Chest X-ray. View position: PA
Patient age: 48
Patient sex: F
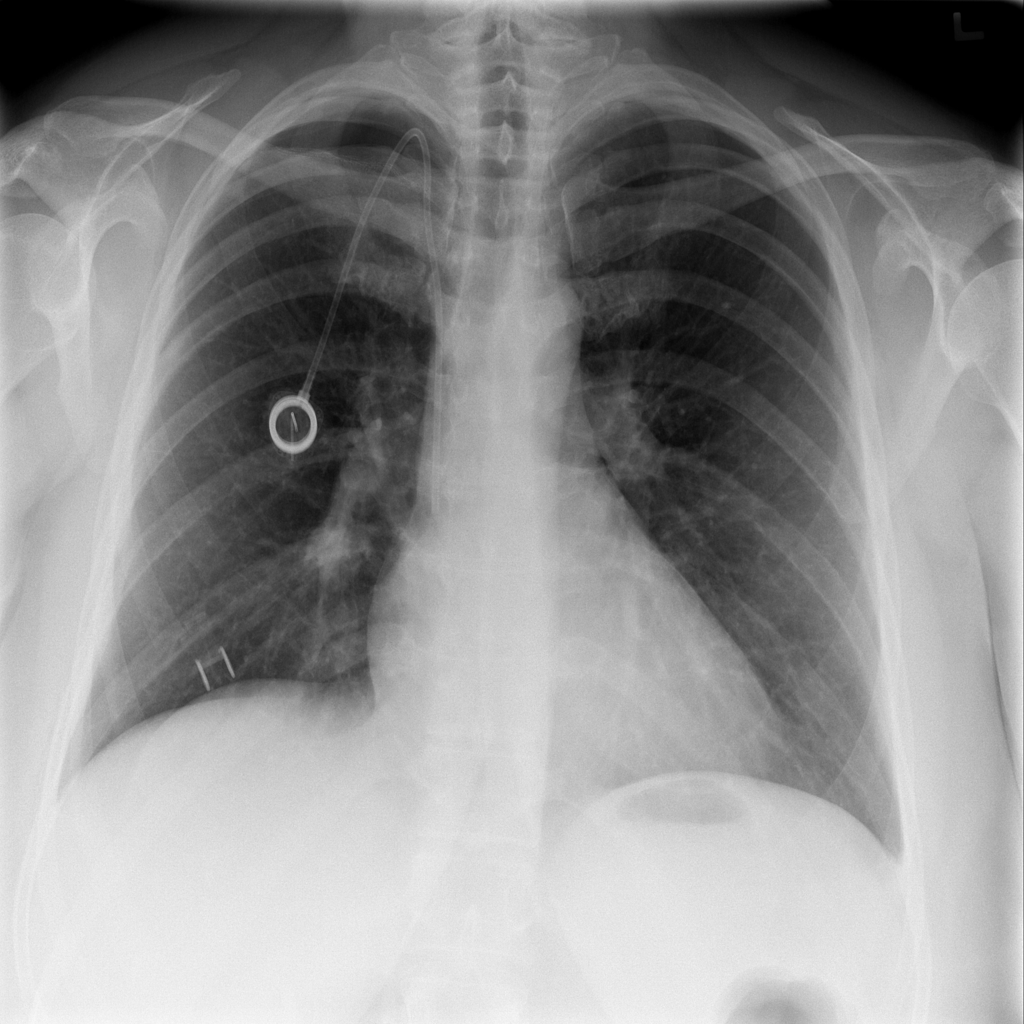
Finding: Pneumothorax